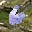
Label: 6